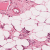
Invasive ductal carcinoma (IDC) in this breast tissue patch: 1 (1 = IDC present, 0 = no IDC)